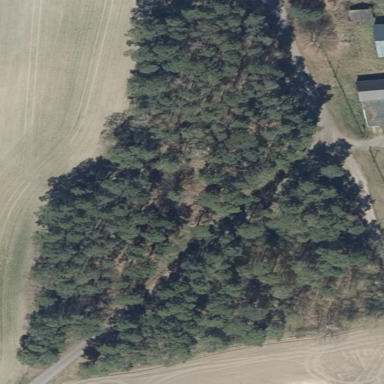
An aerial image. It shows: Forest area.